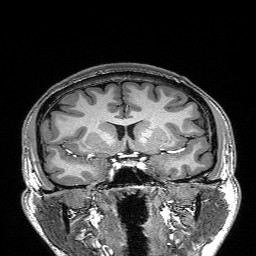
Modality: T1w
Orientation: sagittal